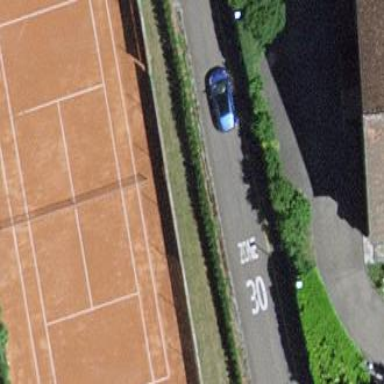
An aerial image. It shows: Tennis court on pitch designated for leisure land.